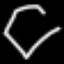
Label: diamond